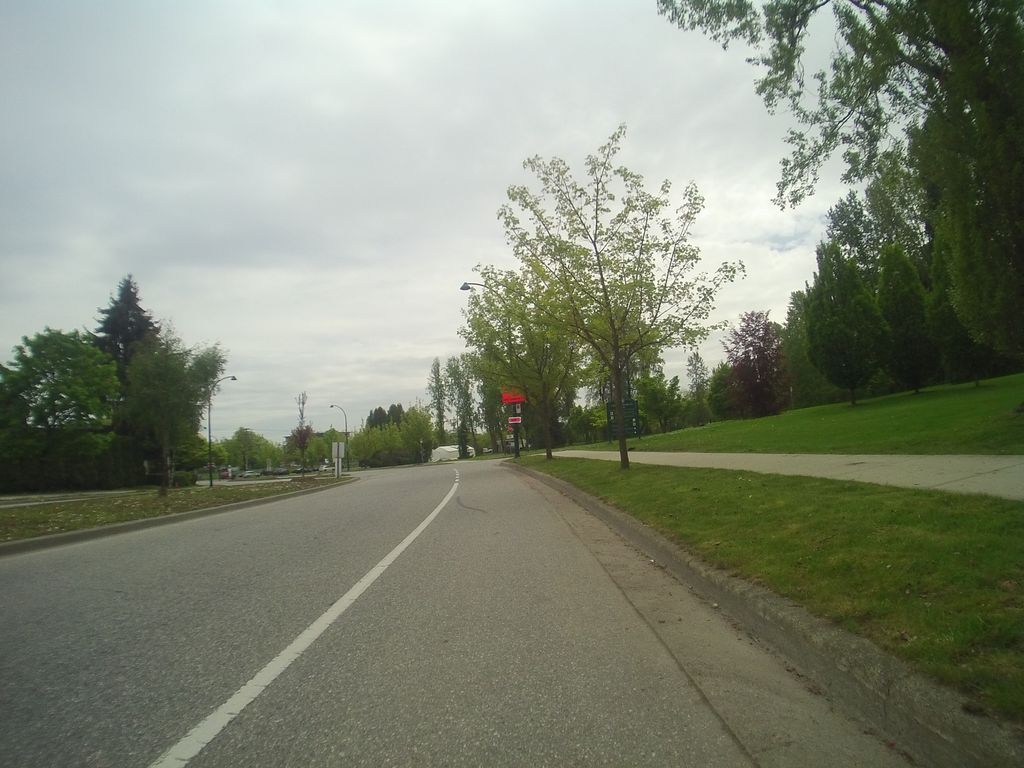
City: vancouver